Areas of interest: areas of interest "Yuejia Resort"
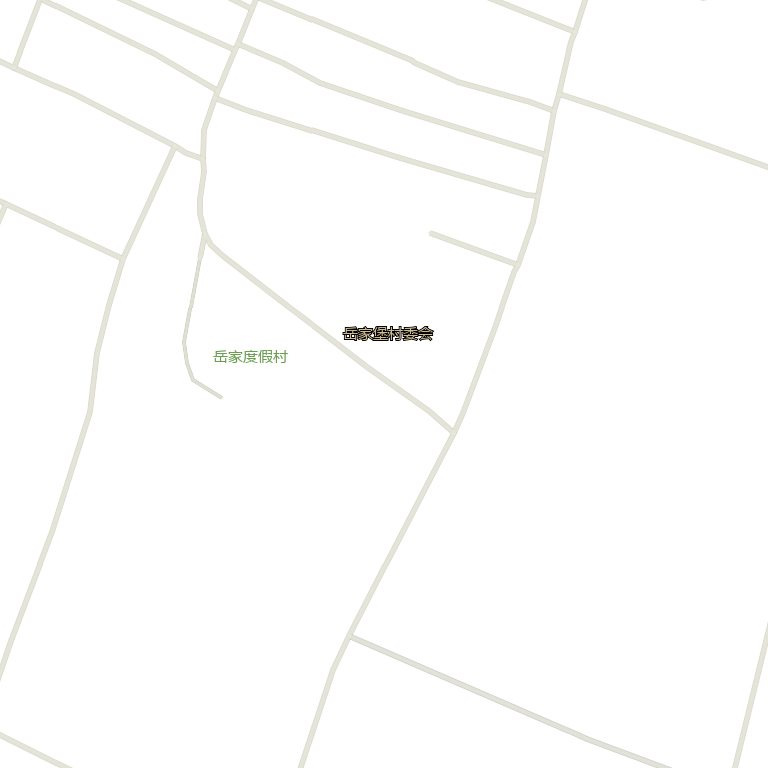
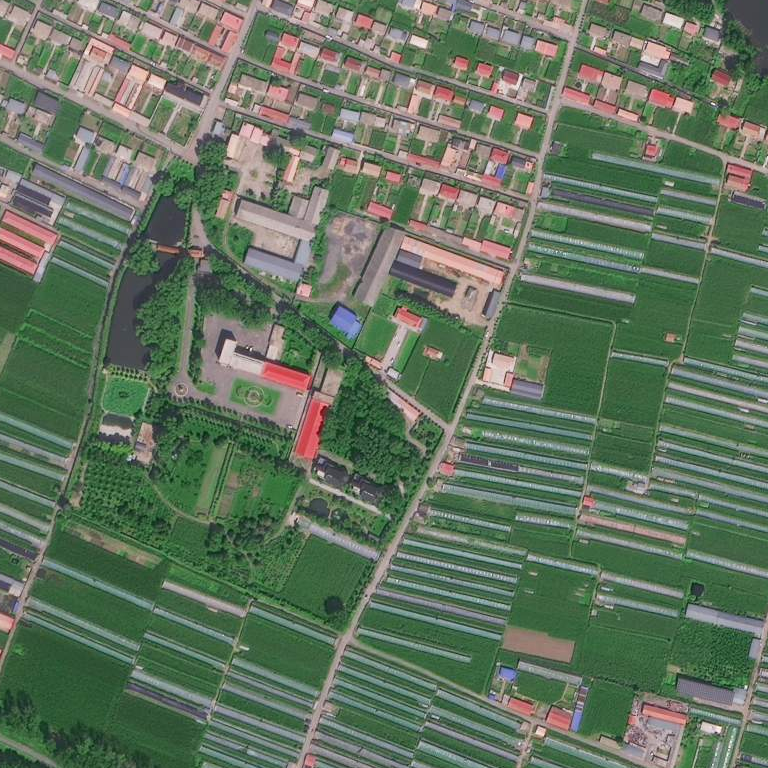